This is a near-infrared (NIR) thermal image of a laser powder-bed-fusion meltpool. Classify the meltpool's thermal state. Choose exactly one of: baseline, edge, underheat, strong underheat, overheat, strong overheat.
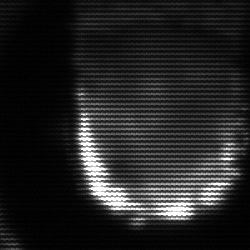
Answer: baseline